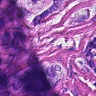
Metastatic tissue present: yes